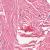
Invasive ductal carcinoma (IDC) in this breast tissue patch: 0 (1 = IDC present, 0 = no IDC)